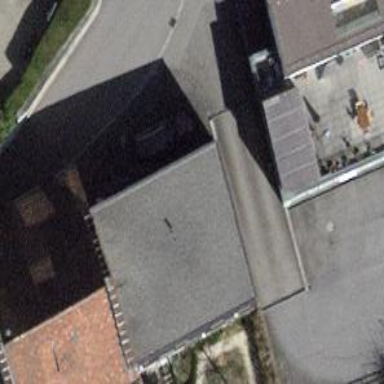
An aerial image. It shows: Building with flat roof.